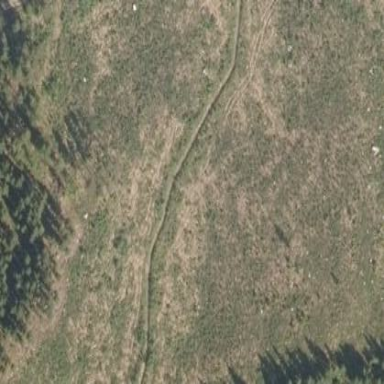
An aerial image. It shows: Clearcut man-made area surrounded by scrub vegetation.